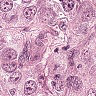
Metastatic tissue present: yes